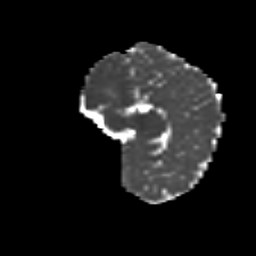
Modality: MD
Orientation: sagittal
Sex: female
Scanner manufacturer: siemens
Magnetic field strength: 3 T
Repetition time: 5 s
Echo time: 0.071 s